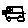
Label: car